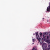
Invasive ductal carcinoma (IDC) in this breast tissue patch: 0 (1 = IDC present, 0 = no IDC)